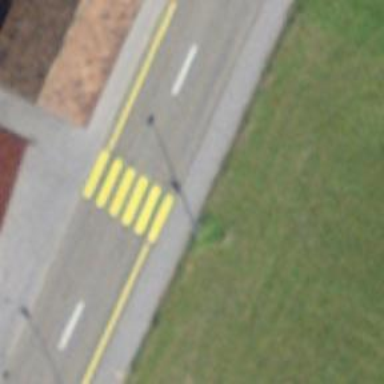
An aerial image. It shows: Primary road with asphalt surface.